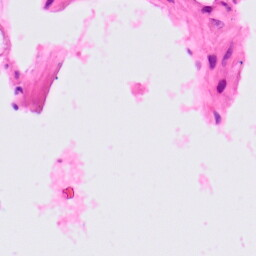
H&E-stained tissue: Lung